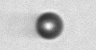
Label: bead